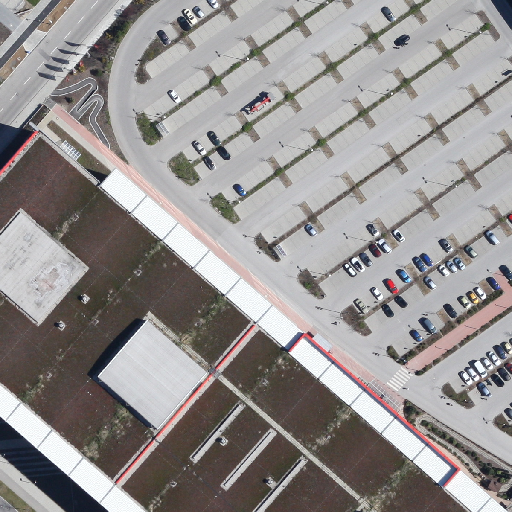
Referring expression: truck in the parking area